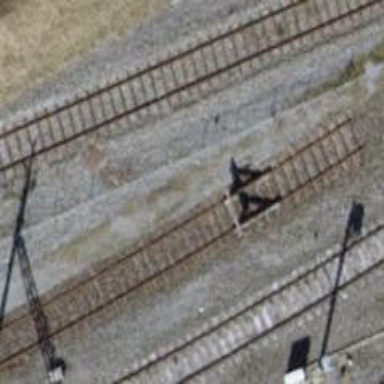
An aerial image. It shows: Railway buffer stop.